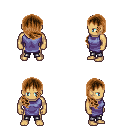
a pixel art fantasy rpg character, male body template, human, tanned skin, chain tabard jacket, metal pants, brown right-swept hairstyle, four views (front, back, left, right), 2x2 character sprite sheet, small pixel art, hard edges, no anti-aliasing